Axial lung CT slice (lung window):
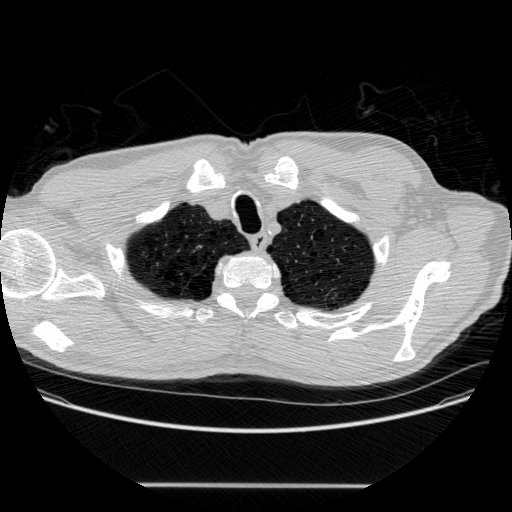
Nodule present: no